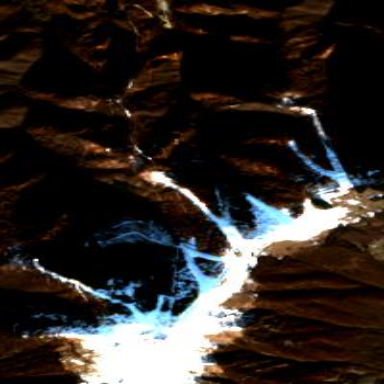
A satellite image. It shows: Area designated for winter sports.